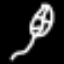
Label: leaf